Question: I'm creating a report using html and CSS.
I'm not able to make the PDF view equal to the html in an expressed way.
My page looked like this:
![enter image description here][1]
In PDF it didn't look like HTML:

I tried:
'''
<style>
page {
background: white;
display: block;
margin: 0 auto;
margin-bottom: 0.5cm;
box-shadow: 0 0 0.5cm rgba(0,0,0,0.5);
}
page[size="A4"] {
width: 12cm;
height: 100%;
}
page[size="A4"][layout="landscape"] {
width: 29.7cm;
/*height: 21cm;*/
}
</style>
'''
---
HTML:
'''
<page size="A4">
<div class="container body-content">
<table class="table table-bordered table-condensed" style="margin-top: -22px">
<tbody>
<tr style="">
<td style="border: 1px solid #ffffff !important; padding-top: 13px;">
<div class="row">
<div class="col col-xs-6" style="margin-top: 14px;margin-bottom:1%; padding-right: 0px;">
<div class="col-md-12">
<img class="pull-right border-solid-1 img-prod" src="@itens.xFileImagePrincipal" alt="">
</div>
</div>
<div class="col col-xs-5 col-md-2" style="padding-left: 0px; ">
<div class="col-md-12 border-solid-1" style="padding-left: 20px; min-height: 200px !important; margin-top: 14px !important;">
@*TODO: Modelo*@
<div class="row p-t-10">
<h6><strong>Cod.:</strong> <strong style="font-size: 17px !important;">@itens.xCodAlternativo</strong></h6>
</div>
<div class="row margem p-r-10">
<h6><strong>Descricao: &nbsp;@itens.xDetalhes</strong></h6>
</div>
<div class="row produto p-t-5">
{
<div class="row" style="padding-top: 10px;">
<strong class="color-red">Preco:&nbsp; R$ @itens.vlrTabela1Formatado / @itens.xUnidadeMedida</strong>
</div>
}
@if (!string.IsNullOrEmpty(itens.xTabela2))
{
<div class="row" style="padding-top: 10px;">
<strong class="color-red">Preco:&nbsp; R$ @itens.vlrTabela2Formatado / @itens.xUnidadeMedida</strong>
</div>
}
@if (!string.IsNullOrEmpty(itens.xTabela3))
{
<div class="row" style="padding-top: 10px;">
<strong class="color-red">Preco:&nbsp; R$ @itens.vlrTabela3Formatado / @itens.xUnidadeMedida</strong>
</div>
}
@if (!string.IsNullOrEmpty(itens.xTabela4))
{
<div class="row" style="padding-top: 10px;">
<strong class="color-red">Preco:&nbsp; R$ @itens.vlrTabela4Formatado / @itens.xUnidadeMedida</strong>
</div>
}
@if (!string.IsNullOrEmpty(itens.xTabela5))
{
<div class="row" style="padding-top: 10px;">
<strong class="color-red">Preco:&nbsp; R$ @itens.vlrTabela5Formatado / @itens.xUnidadeMedida</strong>
</div>
}
@if (!string.IsNullOrEmpty(itens.xTabela6))
{
<div class="row" style="padding-top: 10px;">
<strong class="color-red">Preco:&nbsp; R$ @itens.vlrTabela6Formatado / @itens.xUnidadeMedida</strong>
</div>
}
@if (!string.IsNullOrEmpty(itens.xTabela7))
{
<div class="row" style="padding-top: 10px;">
<strong class="color-red">Preco:&nbsp; R$ @itens.vlrTabela7Formatado / @itens.xUnidadeMedida</strong>
</div>
}
</div>
</div>
</div>
</td>
</tr>
</tbody>
</table>
</div>
'''
I've tried everything and researched a lot about it, but I didn't get any results. Final result:
<URL>
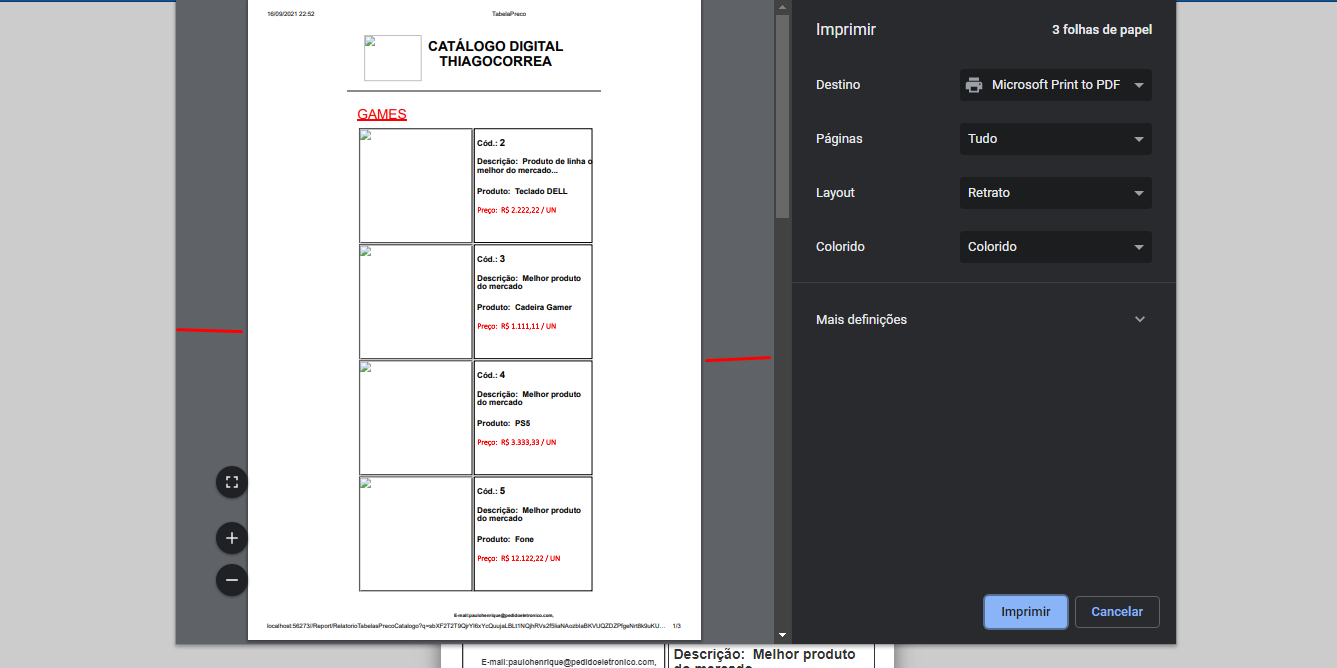
Answer: An A4 page is wide, which is hard-coded to be that wide in portrait.
The page should not be assigned as size when you don't need it:
'''
page {
width: 12cm;
// ...
}
'''
So, removing '[size="A4"]'.
Reference: <URL>